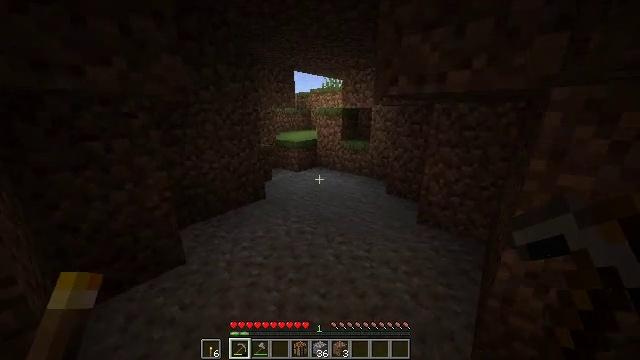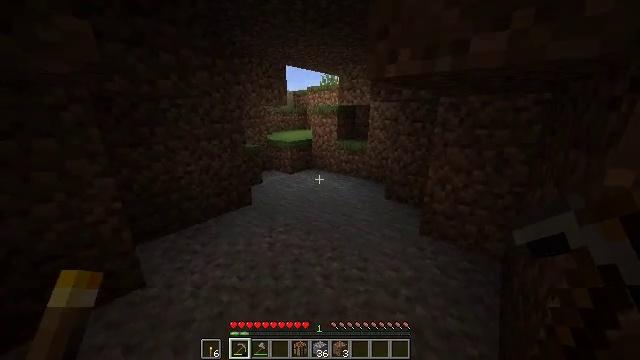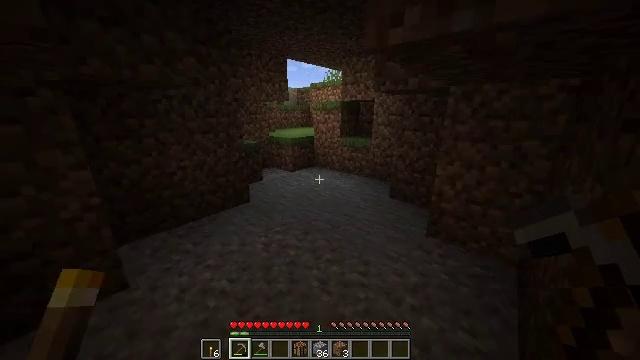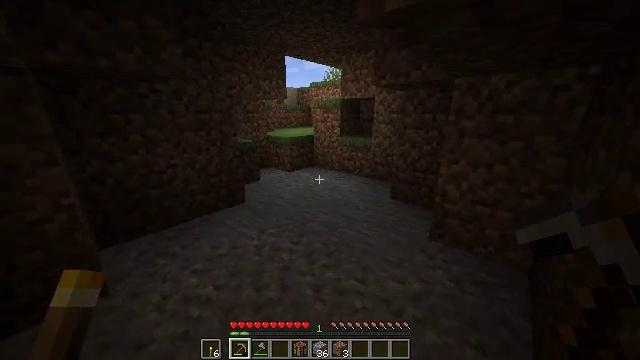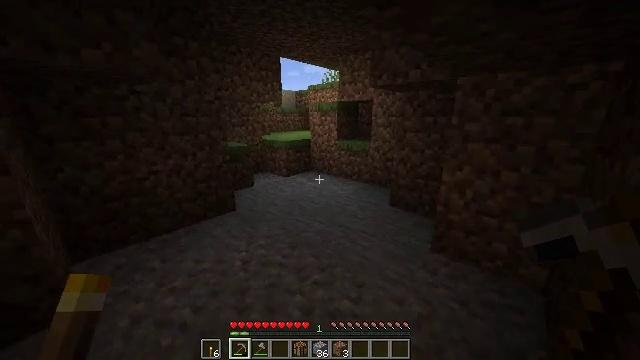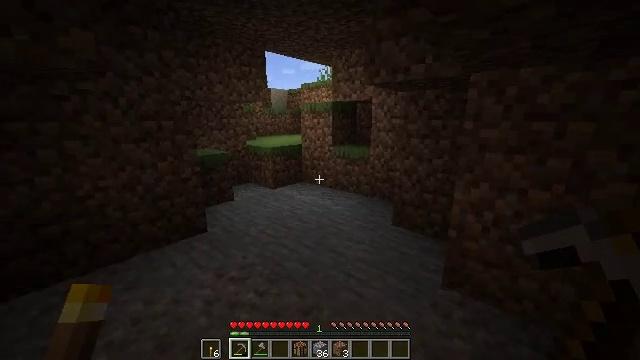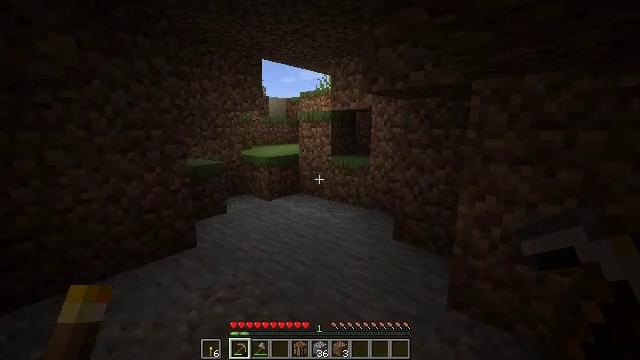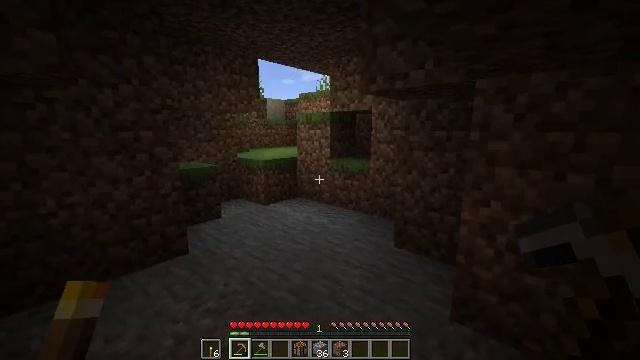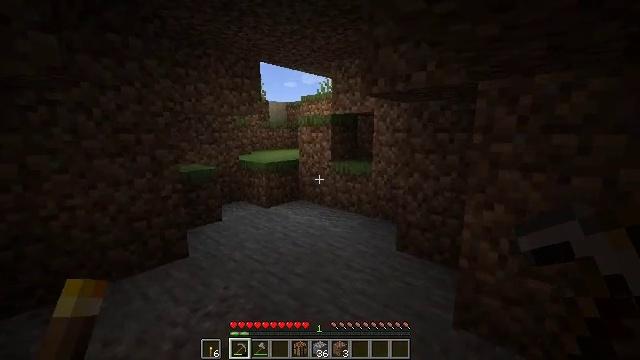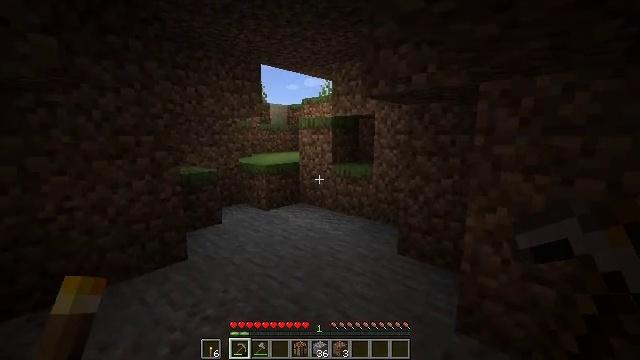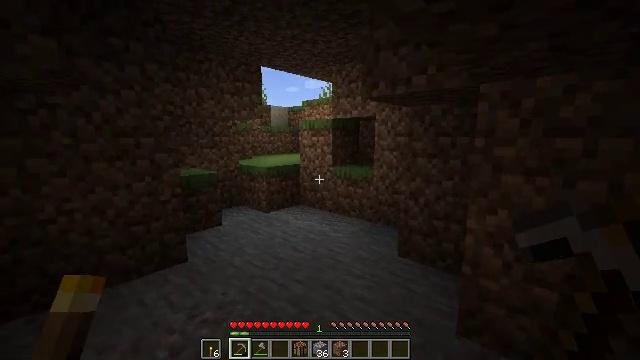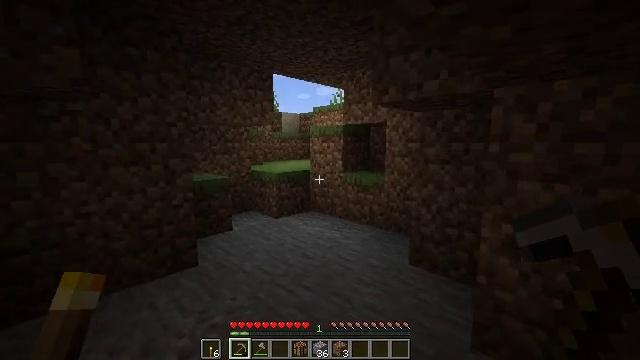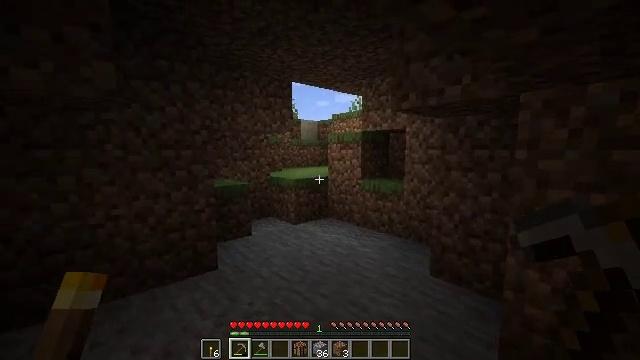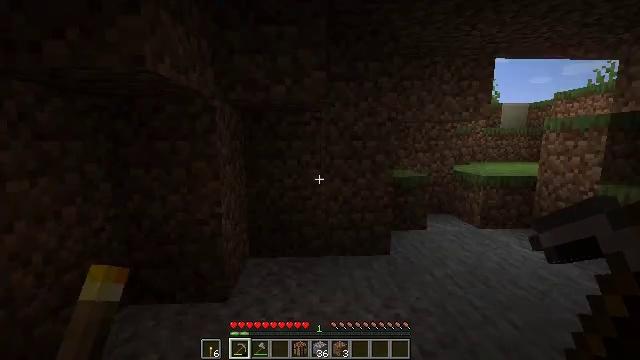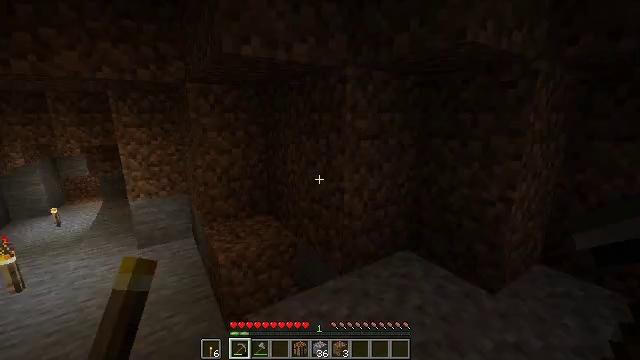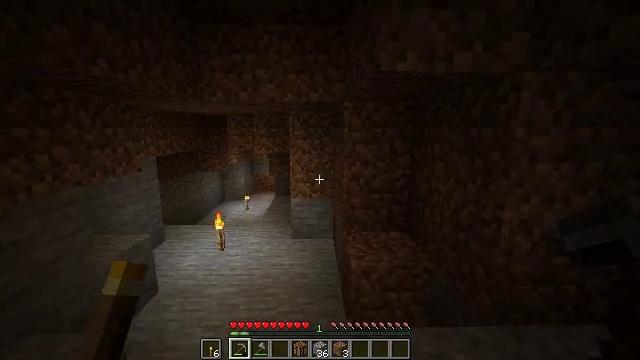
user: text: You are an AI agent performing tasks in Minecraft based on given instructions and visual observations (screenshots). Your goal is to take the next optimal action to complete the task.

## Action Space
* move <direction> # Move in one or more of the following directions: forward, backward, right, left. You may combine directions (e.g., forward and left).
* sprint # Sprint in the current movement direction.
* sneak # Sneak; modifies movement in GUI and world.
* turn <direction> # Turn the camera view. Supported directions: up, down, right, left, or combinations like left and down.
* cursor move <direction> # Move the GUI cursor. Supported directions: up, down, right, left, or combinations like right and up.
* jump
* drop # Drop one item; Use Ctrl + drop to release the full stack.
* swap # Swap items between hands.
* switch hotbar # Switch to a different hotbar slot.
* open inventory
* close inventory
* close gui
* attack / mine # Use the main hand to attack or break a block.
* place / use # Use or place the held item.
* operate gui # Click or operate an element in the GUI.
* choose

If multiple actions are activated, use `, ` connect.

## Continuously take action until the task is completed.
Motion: motion action
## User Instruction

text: Attack the torch to pick it up.
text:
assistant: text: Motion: move forward and move right
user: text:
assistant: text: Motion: move forward and move right, turn left
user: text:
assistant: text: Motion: move right
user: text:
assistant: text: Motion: turn up
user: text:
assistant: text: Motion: turn up
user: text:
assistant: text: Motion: turn up
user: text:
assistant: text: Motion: no_op
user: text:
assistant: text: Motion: no_op
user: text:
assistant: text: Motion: no_op
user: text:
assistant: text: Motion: no_op
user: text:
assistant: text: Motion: turn left and up
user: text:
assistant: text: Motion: turn left and up
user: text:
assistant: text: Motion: turn left and down
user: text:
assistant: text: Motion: turn left and down
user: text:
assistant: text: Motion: turn left and up
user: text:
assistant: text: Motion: move forward, sprint, turn left and up
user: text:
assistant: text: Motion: move forward, sprint
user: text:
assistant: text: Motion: move forward, sprint
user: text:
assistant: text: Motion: move forward, sprint
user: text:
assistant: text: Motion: move forward, sprint
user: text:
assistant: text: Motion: move forward, sprint
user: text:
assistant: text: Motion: move forward, sprint
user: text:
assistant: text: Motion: move forward, sprint, turn left
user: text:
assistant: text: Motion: move forward, sprint, turn left
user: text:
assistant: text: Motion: move forward and move left, sprint, turn left
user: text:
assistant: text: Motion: move forward and move left, sprint, turn left
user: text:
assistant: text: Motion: move forward and move left, sprint
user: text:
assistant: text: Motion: move forward and move left, sprint
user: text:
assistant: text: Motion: move forward and move left, sprint
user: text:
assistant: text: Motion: move forward, sprint